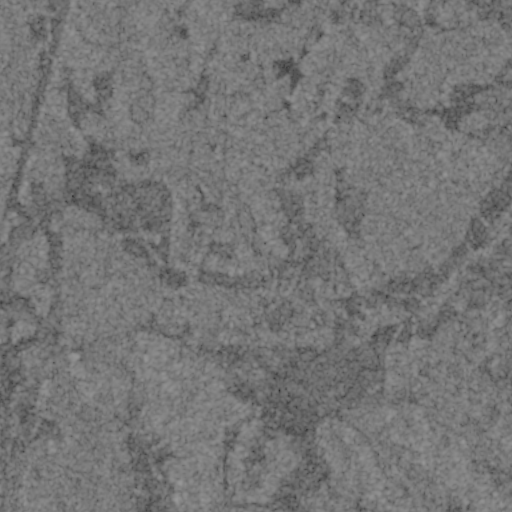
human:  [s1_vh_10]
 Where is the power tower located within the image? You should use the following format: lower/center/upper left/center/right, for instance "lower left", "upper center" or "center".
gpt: The power tower is located in the left of the image.
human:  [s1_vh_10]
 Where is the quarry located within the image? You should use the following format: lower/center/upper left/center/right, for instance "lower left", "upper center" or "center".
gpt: There is no quarry in the image.

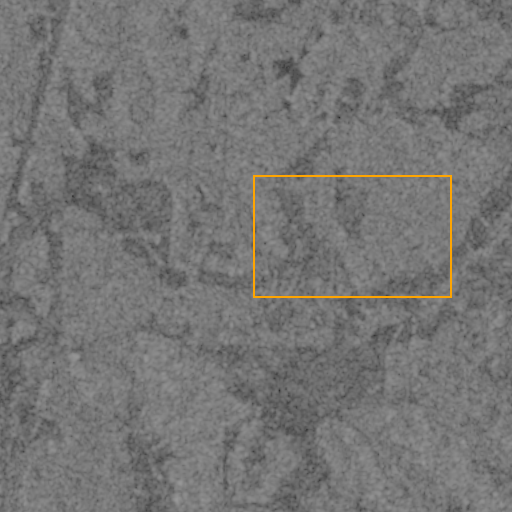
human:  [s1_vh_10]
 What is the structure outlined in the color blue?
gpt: There is no blue outline.
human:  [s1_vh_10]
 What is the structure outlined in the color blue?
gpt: There is no structure outlined in blue.